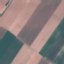
Land use / land cover: AnnualCrop